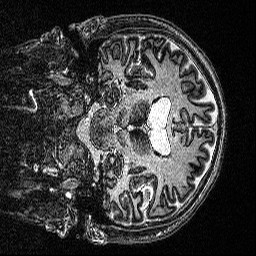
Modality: MP2RAGE
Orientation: coronal
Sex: male
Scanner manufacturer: siemens
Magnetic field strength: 3 T
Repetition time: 5 s
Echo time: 0.00292 s